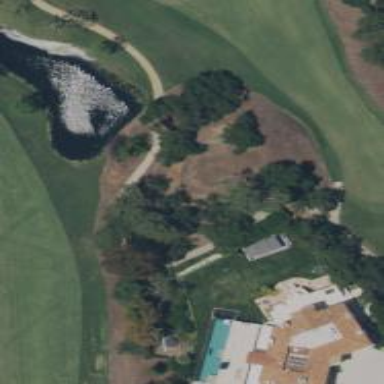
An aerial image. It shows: Golf cartpath that is also road path.